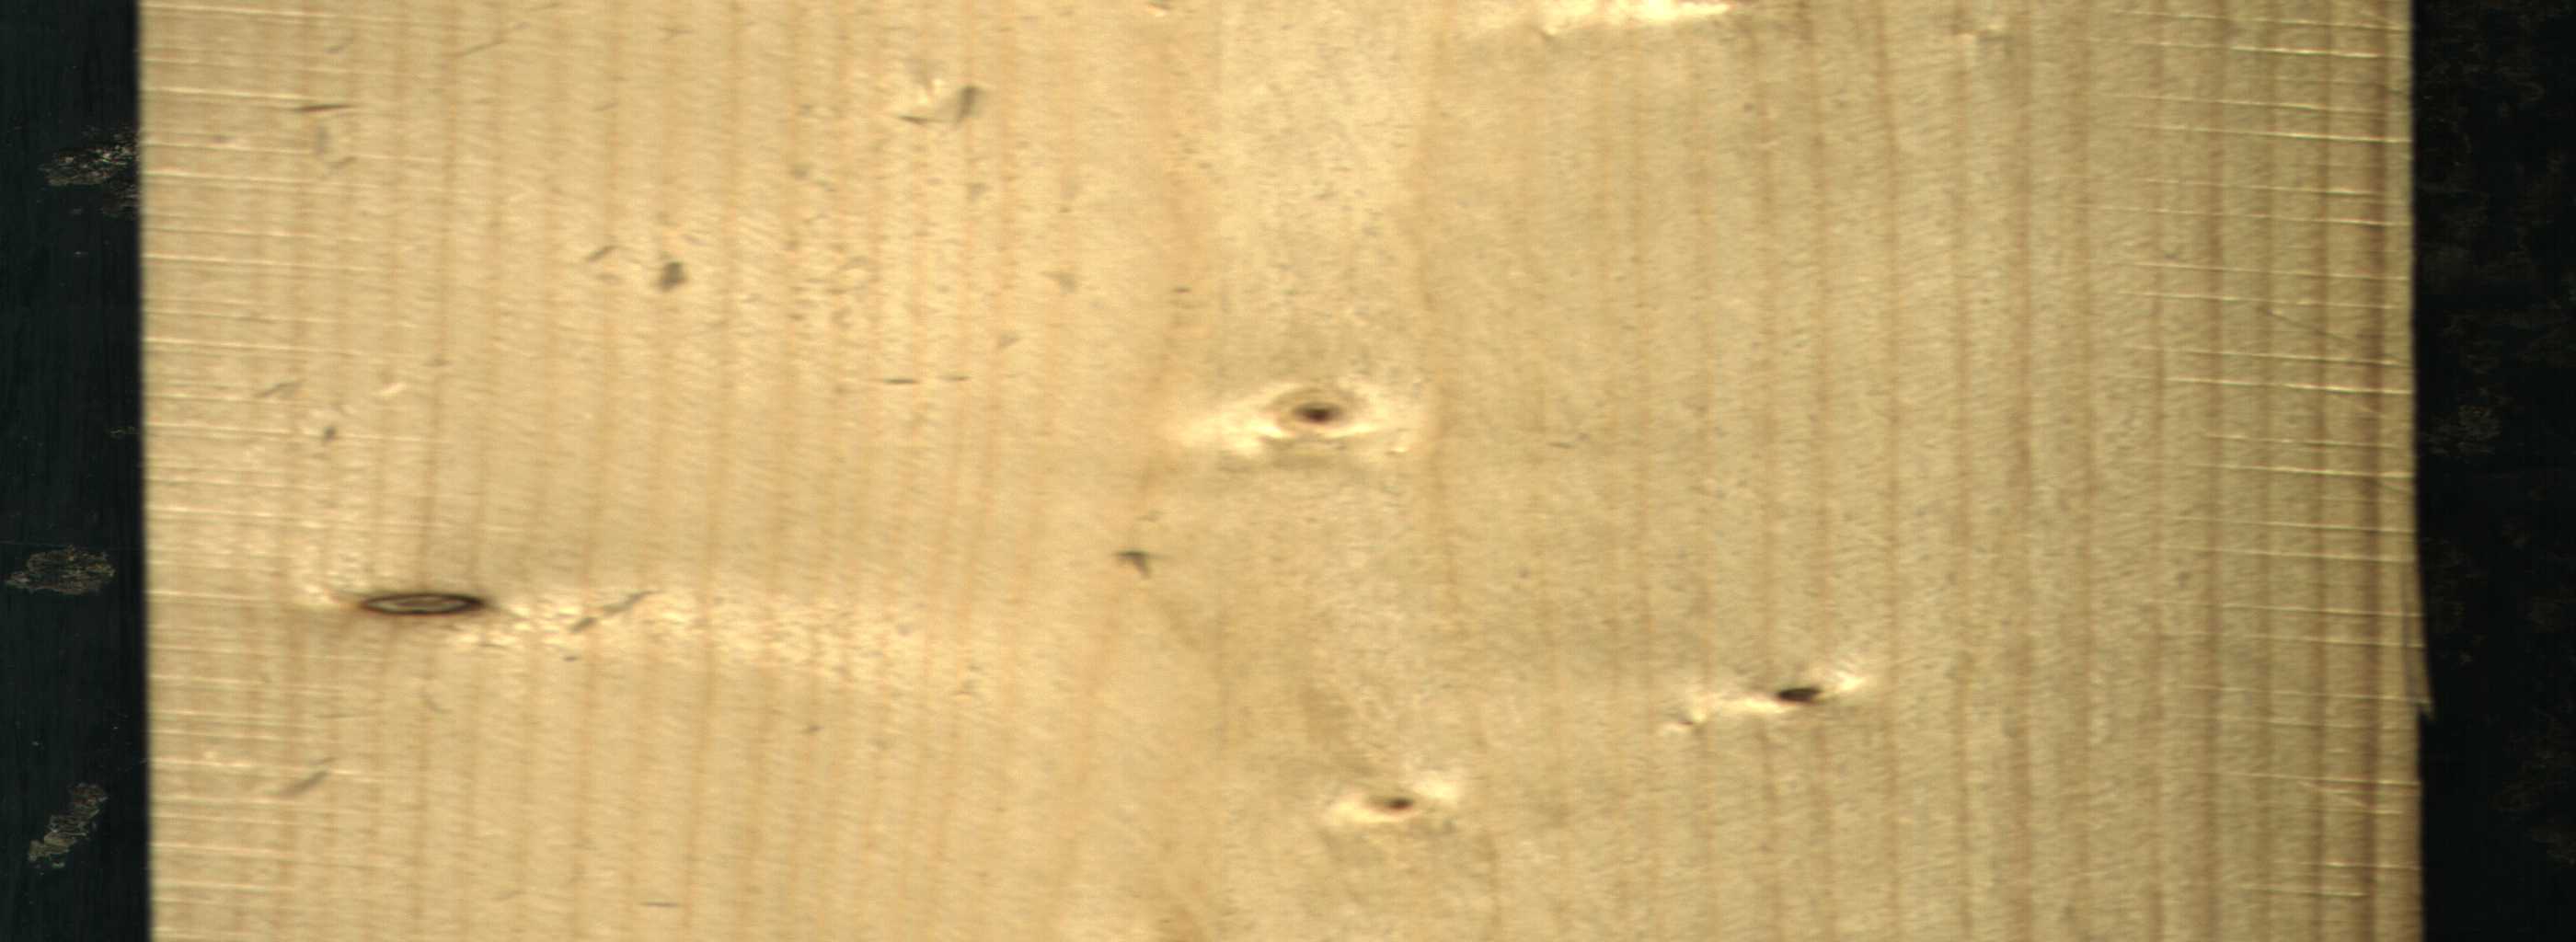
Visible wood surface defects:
Dead_Knot
Live_Knot
Live_Knot
Live_Knot